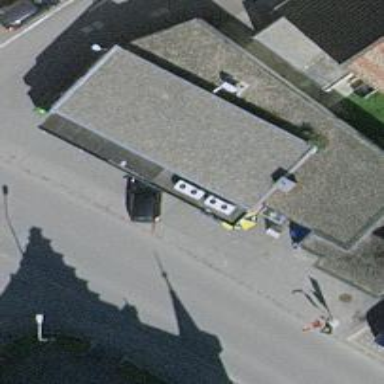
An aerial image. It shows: Convenience shop.